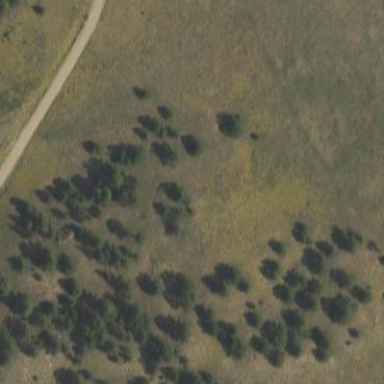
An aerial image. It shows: Woodland with evergreen needle-leaved trees.